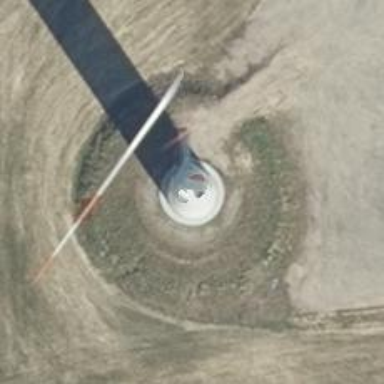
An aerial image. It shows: Wind generator with horizontal axis. The wind turbine is from Vestas.